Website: home-depot
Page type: payment
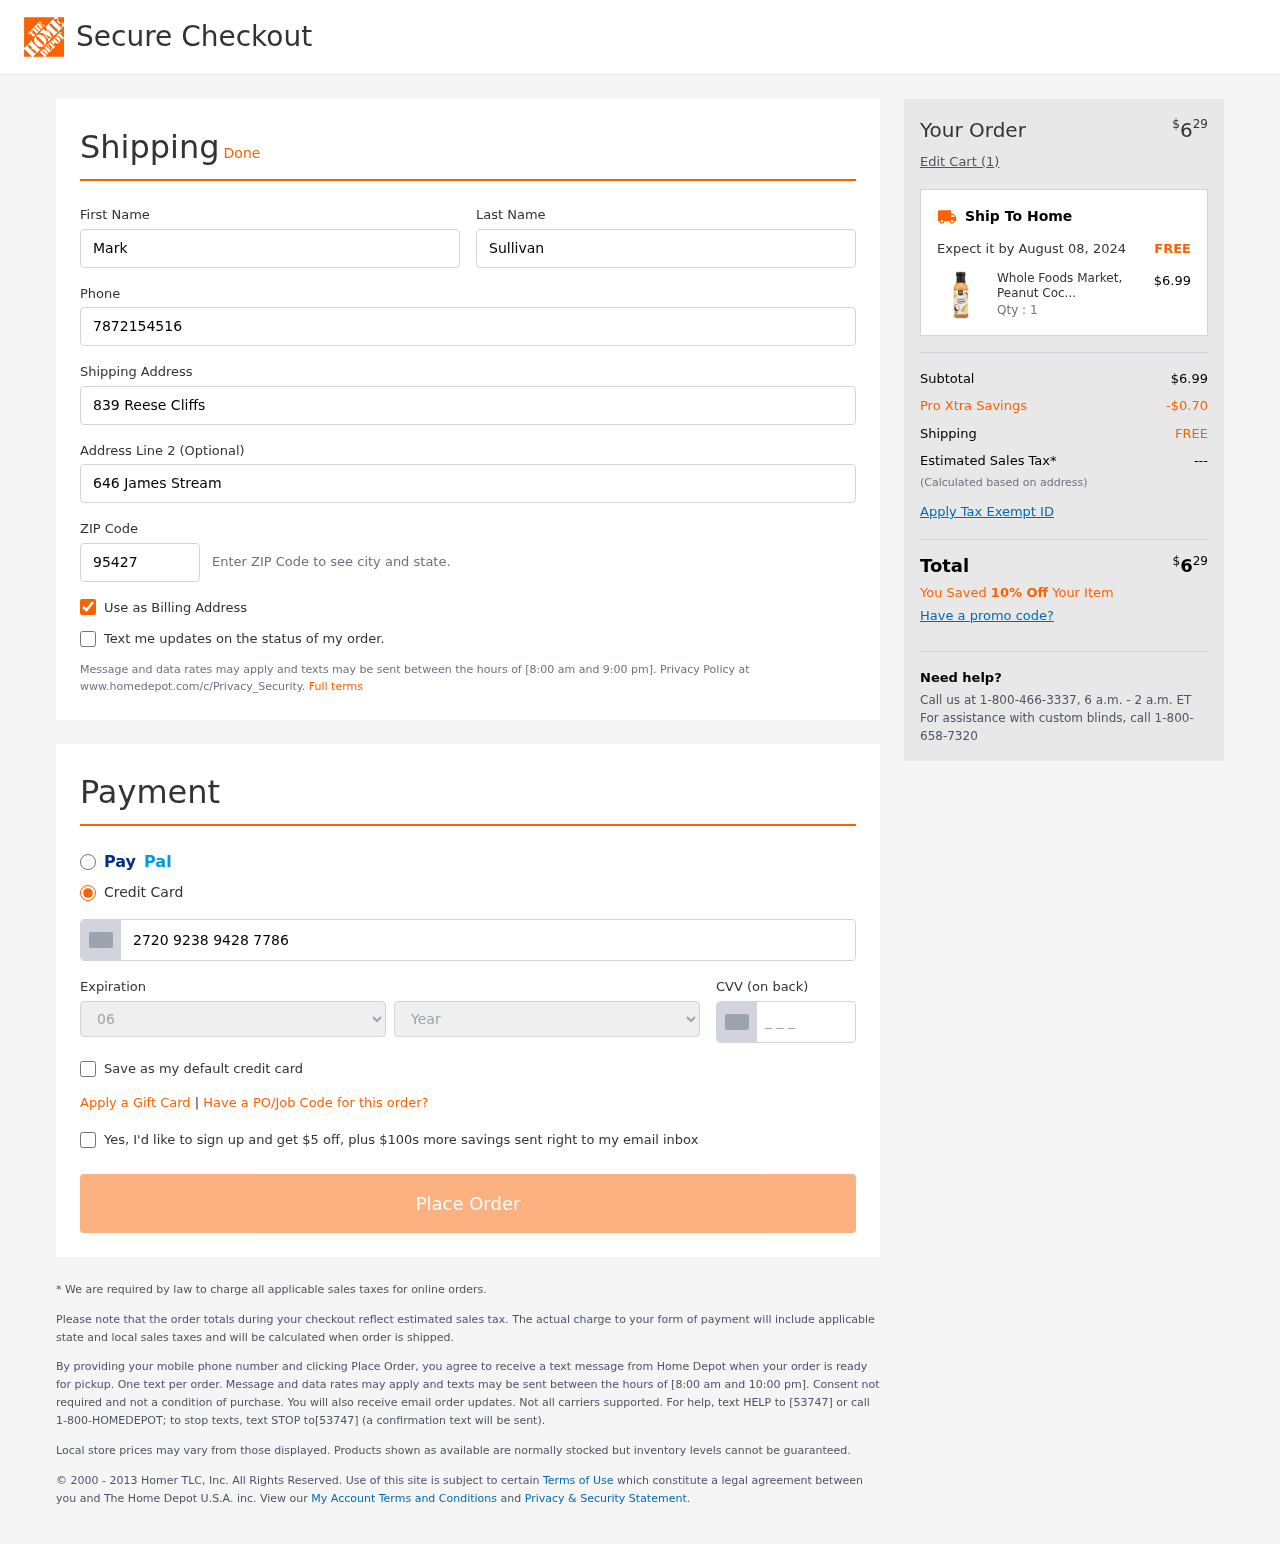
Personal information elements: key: PII_CARD_CVV
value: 590
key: PII_CARD_EXPIRY_MONTH
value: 06
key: PII_CARD_EXPIRY_YEAR
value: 29
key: PII_CARD_NUMBER
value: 2720 9238 9428 7786
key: PII_FIRSTNAME
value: Mark
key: PII_LASTNAME
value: Sullivan
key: PII_PHONE
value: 7872154516
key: PII_POSTCODE
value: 95427
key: PII_STREET
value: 839 Reese Cliffs
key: PII_STREET2
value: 646 James Stream
Product elements: key: PRODUCT1_NAME
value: Whole Foods Market, Peanut Coconut Sauce, 13.5 Ounce
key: PRODUCT1_PRICE
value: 6.99
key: PRODUCT1_QUANTITY
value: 1
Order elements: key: ORDER_TOTAL
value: $629
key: ORDER_NUM_ITEMS
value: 1
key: ORDER_DELIVERY_DATE
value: August 08, 2024
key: ORDER_SUBTOTAL
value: $6.99
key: ORDER_DISCOUNT
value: -$0.70
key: ORDER_SHIPPING_COST
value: FREE